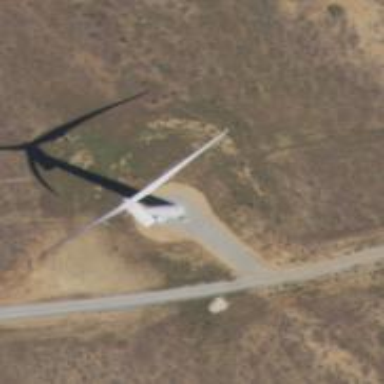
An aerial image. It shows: Wind turbine generator that utilizes wind as its source for generating electricity. It is of the horizontal axis type.